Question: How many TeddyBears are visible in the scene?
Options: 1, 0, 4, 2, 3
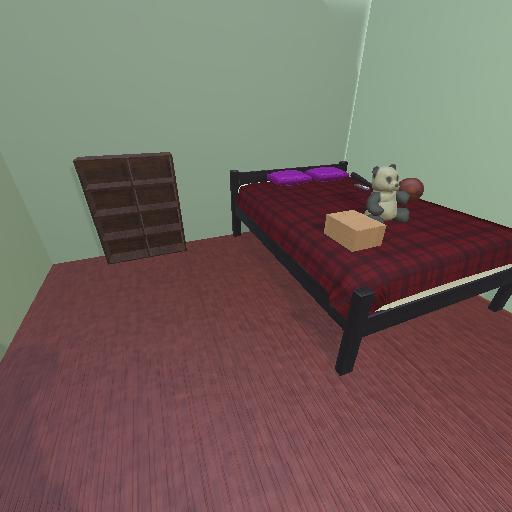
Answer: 1